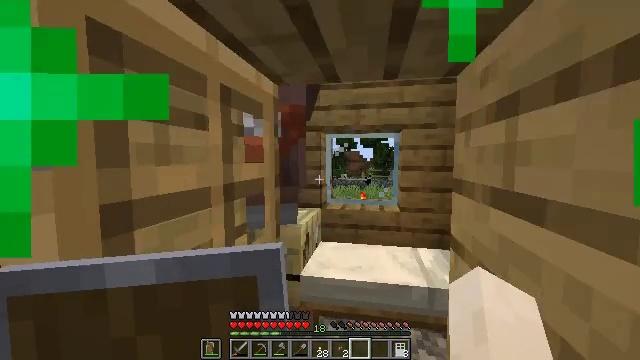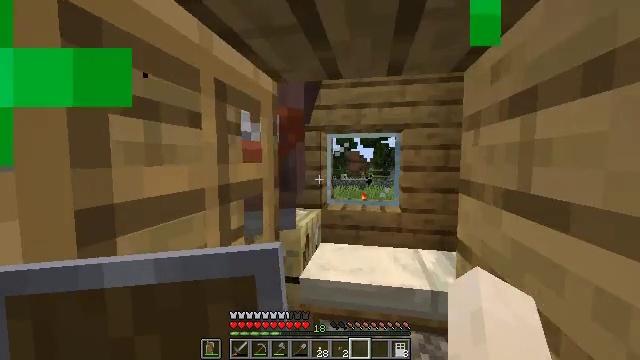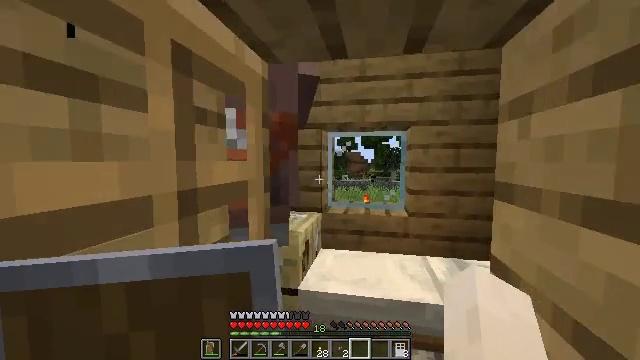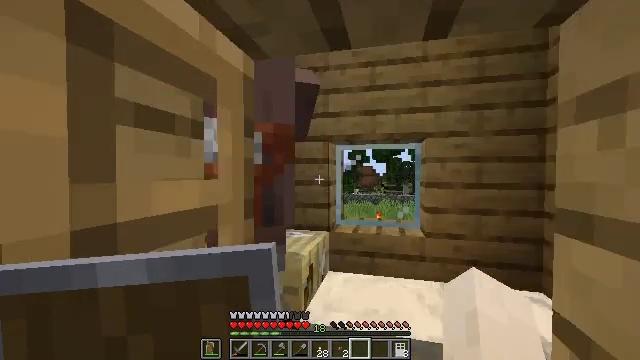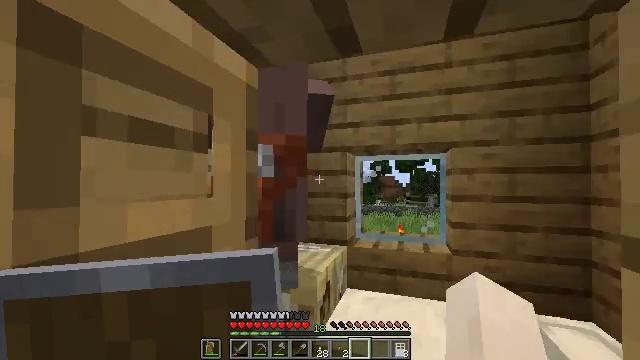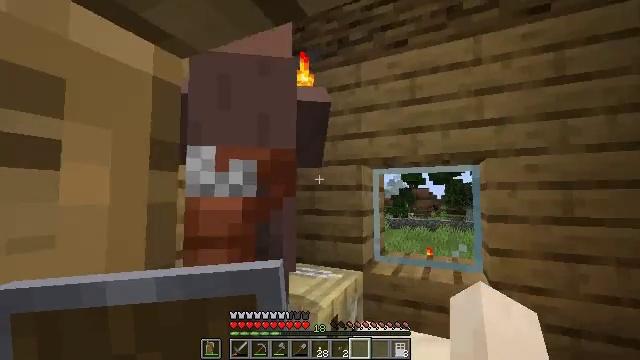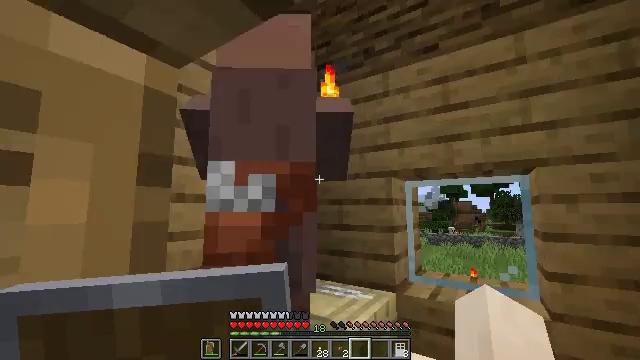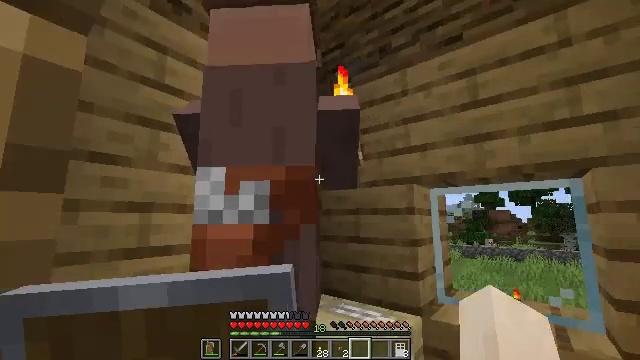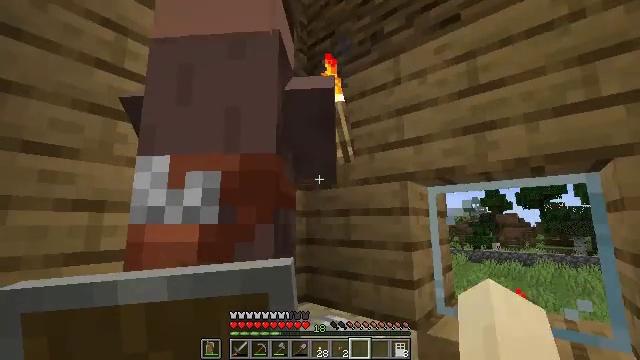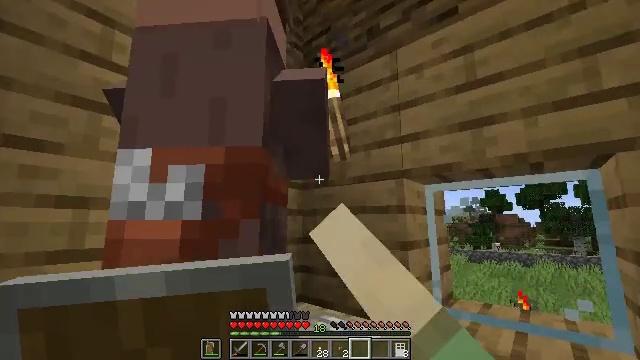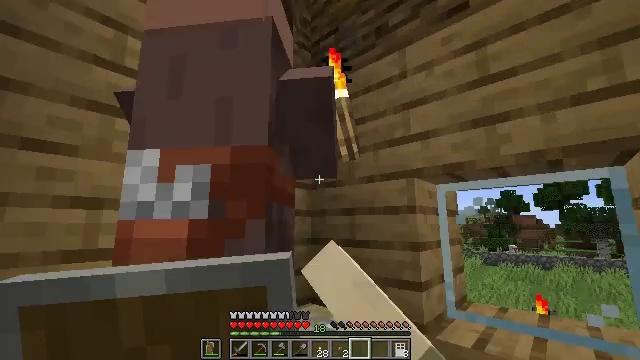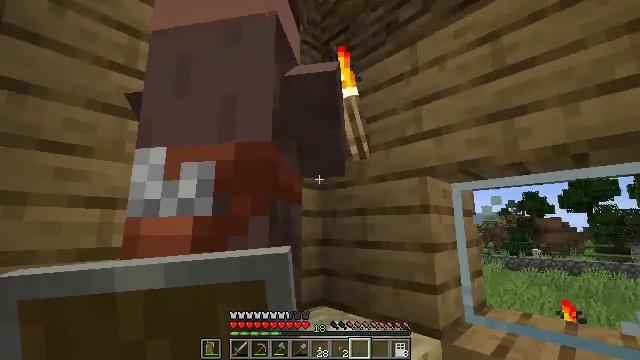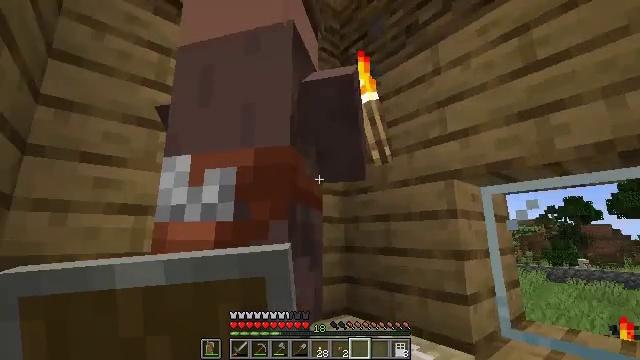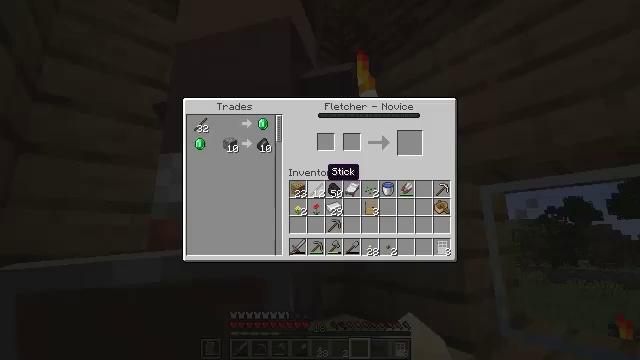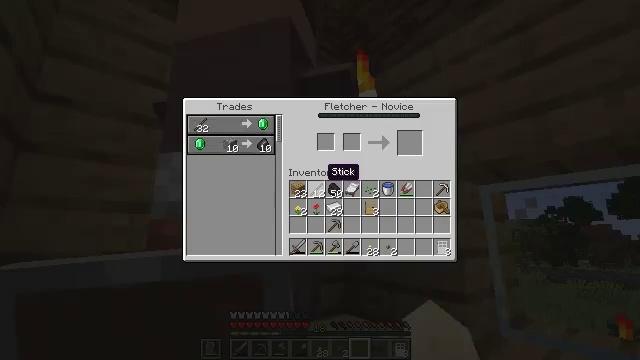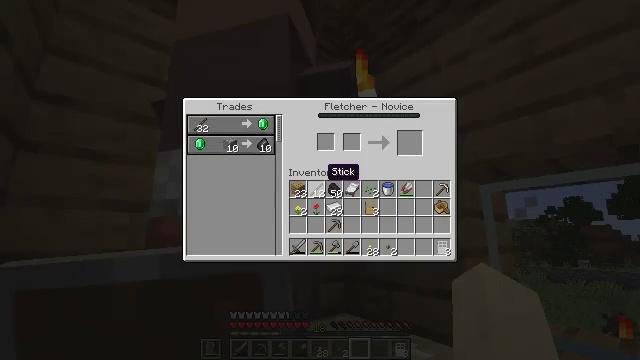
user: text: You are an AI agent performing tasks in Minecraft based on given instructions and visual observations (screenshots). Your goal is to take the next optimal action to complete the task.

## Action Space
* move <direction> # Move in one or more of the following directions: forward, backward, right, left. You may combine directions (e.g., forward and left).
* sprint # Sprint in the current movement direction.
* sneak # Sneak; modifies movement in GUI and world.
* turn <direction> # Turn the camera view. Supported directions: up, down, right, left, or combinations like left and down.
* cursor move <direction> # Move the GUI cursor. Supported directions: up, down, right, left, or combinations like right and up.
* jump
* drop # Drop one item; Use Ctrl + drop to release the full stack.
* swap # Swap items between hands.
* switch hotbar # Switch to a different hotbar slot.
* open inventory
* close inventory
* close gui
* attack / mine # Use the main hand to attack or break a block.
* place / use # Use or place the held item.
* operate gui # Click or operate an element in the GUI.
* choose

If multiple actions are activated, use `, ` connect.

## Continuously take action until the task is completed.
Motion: motion action
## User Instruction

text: Attack the fletching table to break it.
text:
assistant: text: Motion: move forward
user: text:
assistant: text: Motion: move forward
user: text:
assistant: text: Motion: move forward and move right, turn left and up
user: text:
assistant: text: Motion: move forward and move right, turn left and up
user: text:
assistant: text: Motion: move forward and move right, turn left and up
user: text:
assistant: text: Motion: move forward and move right, turn left and up
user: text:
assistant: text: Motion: move forward and move right, turn left and up
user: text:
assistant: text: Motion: turn left, use / place
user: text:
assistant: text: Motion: use / place
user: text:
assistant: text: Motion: turn left
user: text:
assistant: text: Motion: turn left
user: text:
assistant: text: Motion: turn left and up
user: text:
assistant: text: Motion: no_op
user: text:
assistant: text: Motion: no_op
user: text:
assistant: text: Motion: no_op
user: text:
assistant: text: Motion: no_op
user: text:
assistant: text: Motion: no_op
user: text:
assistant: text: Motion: cursor move left and up
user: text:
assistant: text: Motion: cursor move left and up
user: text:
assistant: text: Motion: cursor move up
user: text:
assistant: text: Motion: cursor move up
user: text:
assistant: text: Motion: cursor move up
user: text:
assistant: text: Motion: no_op
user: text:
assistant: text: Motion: no_op
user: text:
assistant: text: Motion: no_op
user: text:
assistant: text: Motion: no_op
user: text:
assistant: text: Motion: no_op
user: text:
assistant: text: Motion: no_op
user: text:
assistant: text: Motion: no_op
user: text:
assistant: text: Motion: no_op